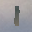
Label: 1